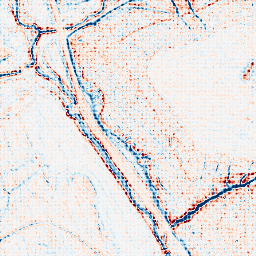
Category: edge_preserving
Decomposition family: anisotropic_diffusion
Decomposition parameters: iterations: 10
kappa: 100
gamma: 0.1
Upsampling method: sinc_blackman
Upsampling parameters: scale: 4
kernel_size: 4
Upsampling scale: 4